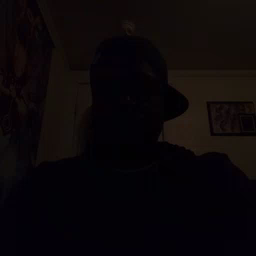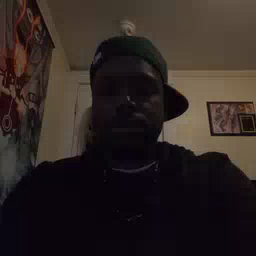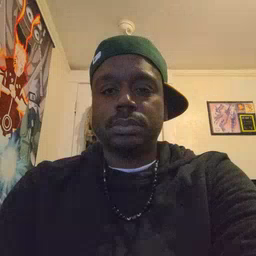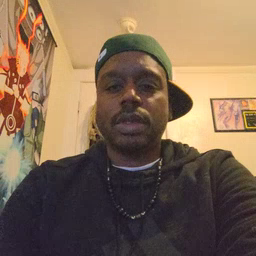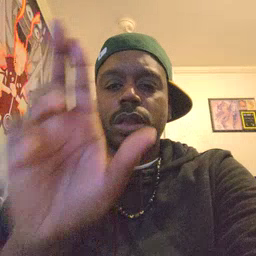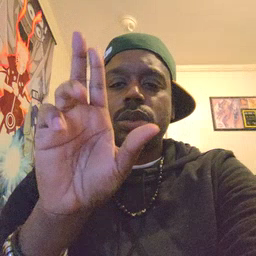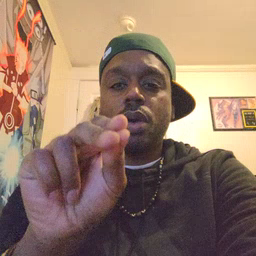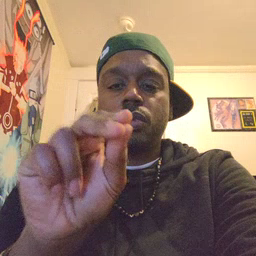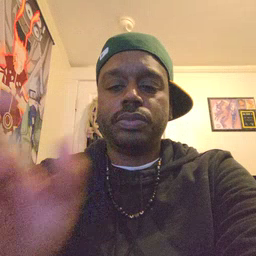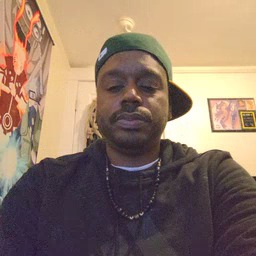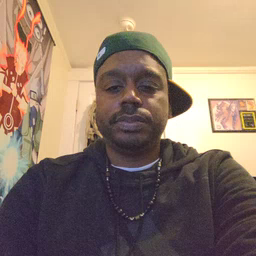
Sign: no